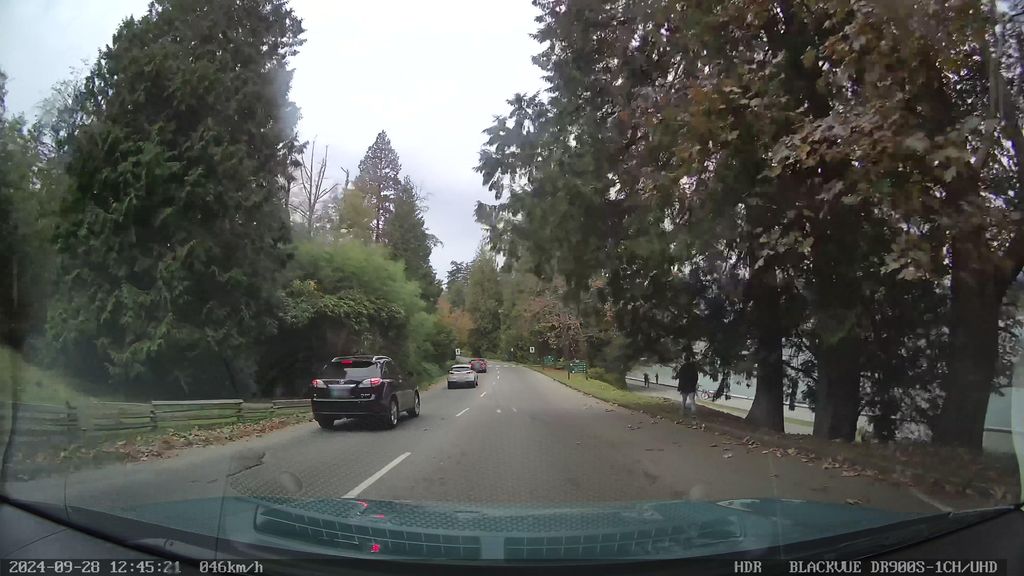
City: vancouver